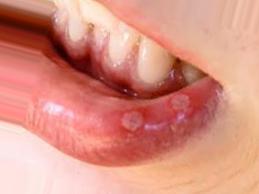
Condition: Mouth Ulcer